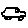
Label: car